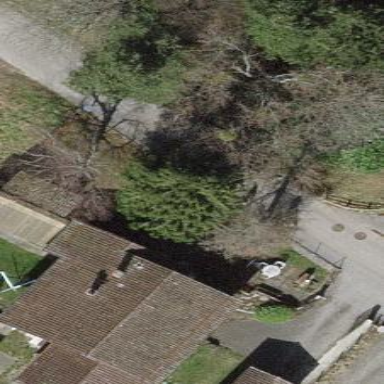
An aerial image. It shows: Simple house.